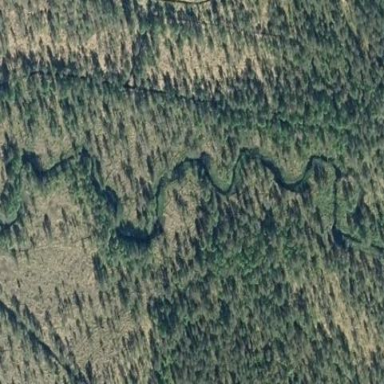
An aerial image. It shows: River flowing through natural landscape.